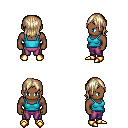
a pixel art fantasy rpg character, male body template, human, dark skin, teal pirate shirt, magenta pants, white blonde long bangs hairstyle, gold boots, four views (front, back, left, right), 2x2 character sprite sheet, small pixel art, hard edges, no anti-aliasing